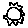
Label: sun